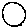
Label: circle